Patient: sex M, age 48
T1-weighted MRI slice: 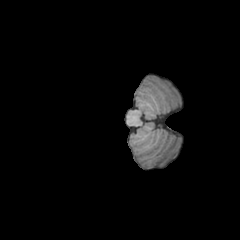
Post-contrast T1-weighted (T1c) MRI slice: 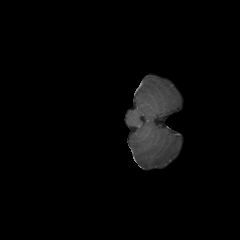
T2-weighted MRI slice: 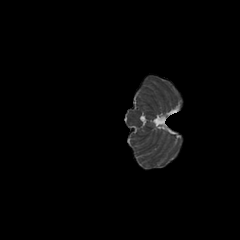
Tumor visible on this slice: no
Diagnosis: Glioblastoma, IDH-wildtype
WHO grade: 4